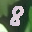
Label: 8